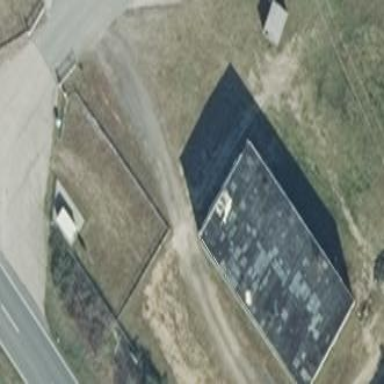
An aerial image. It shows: Farm auxiliary building.